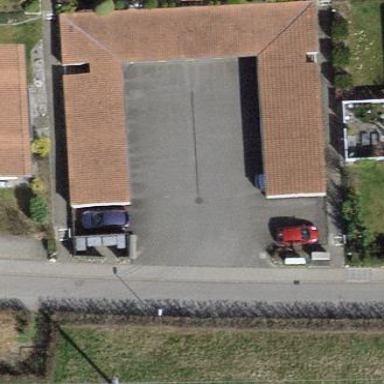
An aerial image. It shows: Group of garages.